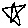
Label: star